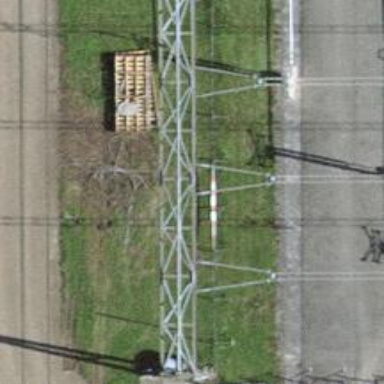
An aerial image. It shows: Insulator used in power systems.